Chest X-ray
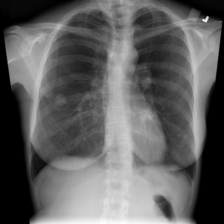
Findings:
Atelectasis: negative
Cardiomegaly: negative
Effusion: positive
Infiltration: negative
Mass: negative
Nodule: negative
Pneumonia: negative
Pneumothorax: negative
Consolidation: negative
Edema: negative
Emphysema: negative
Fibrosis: negative
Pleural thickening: negative
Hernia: negative